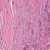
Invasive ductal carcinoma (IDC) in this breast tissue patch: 1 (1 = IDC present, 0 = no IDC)